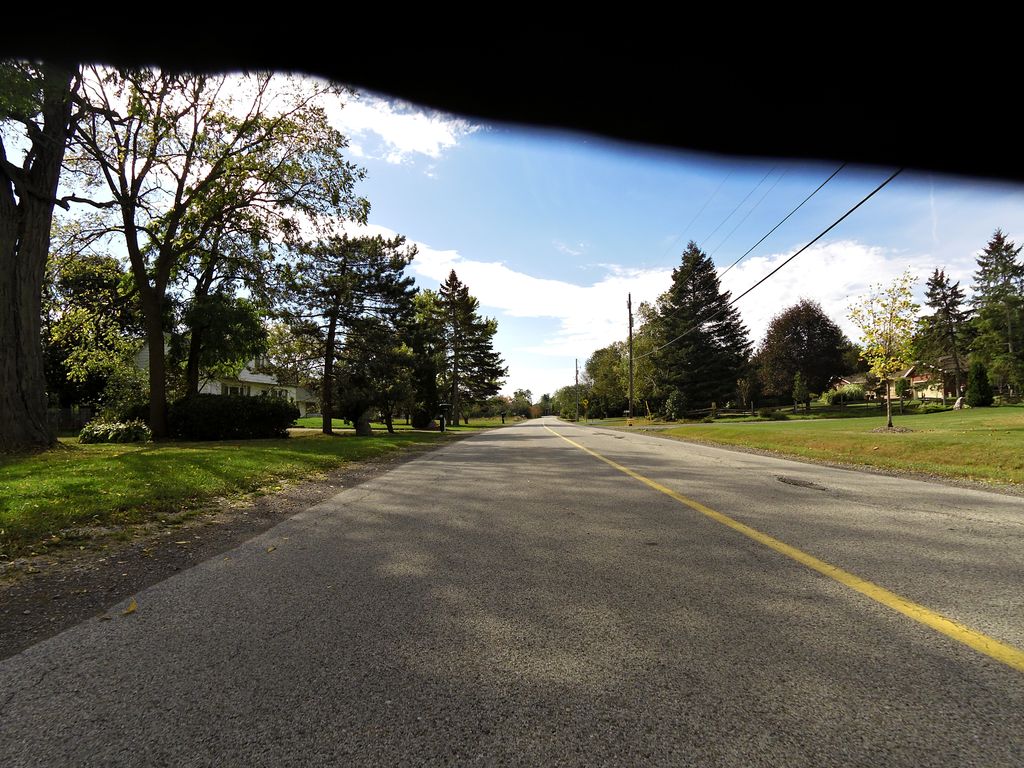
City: hamilton